Question: I have table with a XML field that has specific constant format.How I can create a View based on this field that show me data in this field?
thanks
## EDIT 1)
My Data is like this:

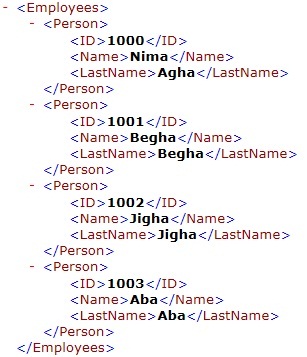
Answer: You can create something like this
'''
CREATE VIEW [dbo].[vEmployees]
WITH SCHEMABINDING
AS
SELECT
person.n.value('ID[1]', 'int') AS ID,
person.n.value('Name[1]', 'nvarchar(50)') AS Name,
person.n.value('LastName[1]', 'navarchar(50)') AS LastName
FROM dbo.Table x
CROSS APPLY x.XmlColumn.nodes('/Employees/Person') person(n)
GO
'''